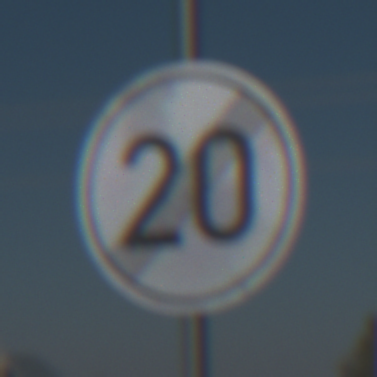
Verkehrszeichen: EndeGeschwindigkeit20
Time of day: MorningAfternoon
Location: Outdoor (Special)
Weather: Clear
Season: NotSpecified
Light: Natural